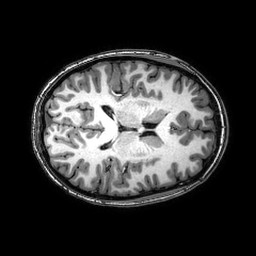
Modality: T1w
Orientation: axial
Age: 22
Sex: female
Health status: healthy
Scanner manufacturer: philips
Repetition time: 0.008127 s
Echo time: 0.00373 s